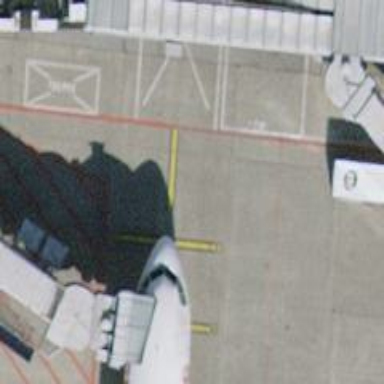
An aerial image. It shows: Airport parking position.